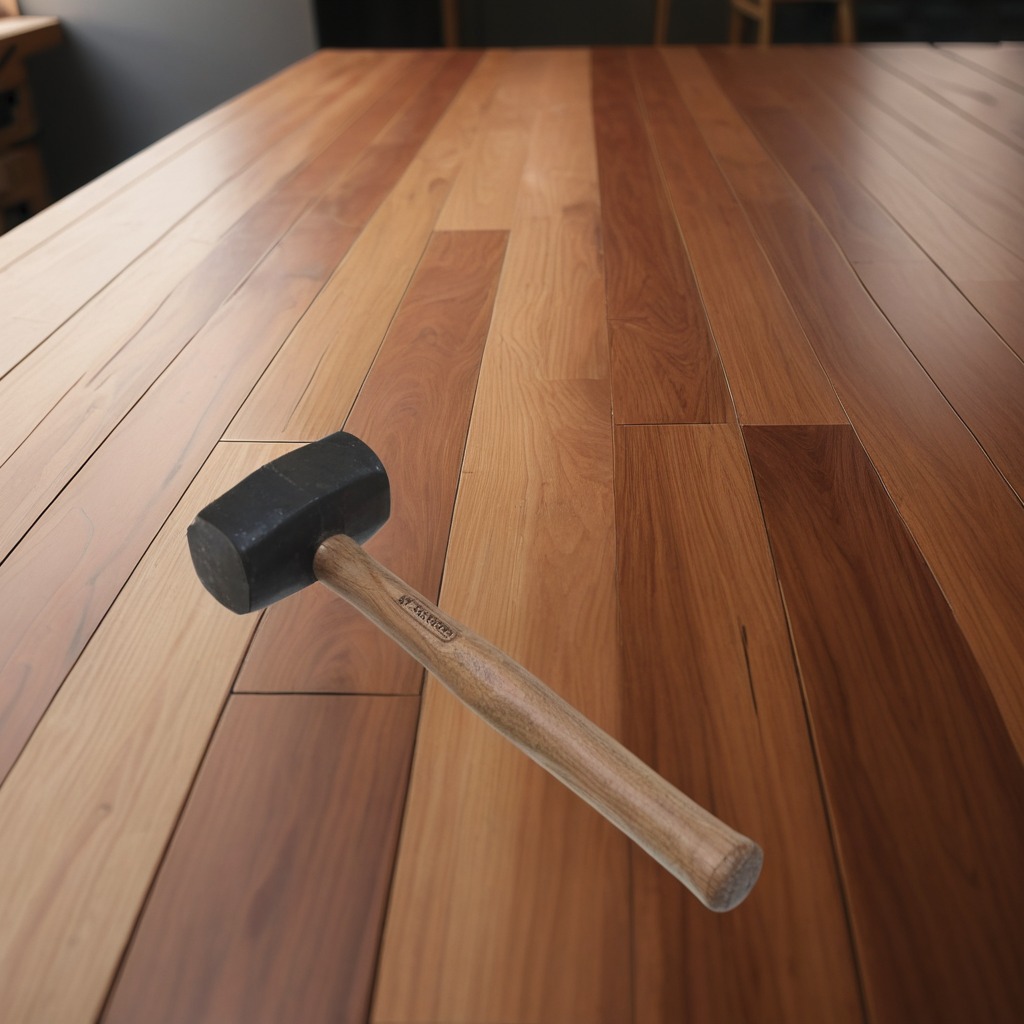
A hammer is lying on the wooden table.